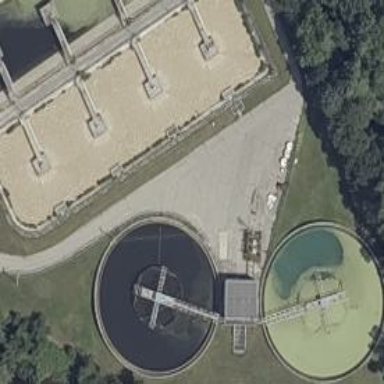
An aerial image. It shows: Wastewater plant.